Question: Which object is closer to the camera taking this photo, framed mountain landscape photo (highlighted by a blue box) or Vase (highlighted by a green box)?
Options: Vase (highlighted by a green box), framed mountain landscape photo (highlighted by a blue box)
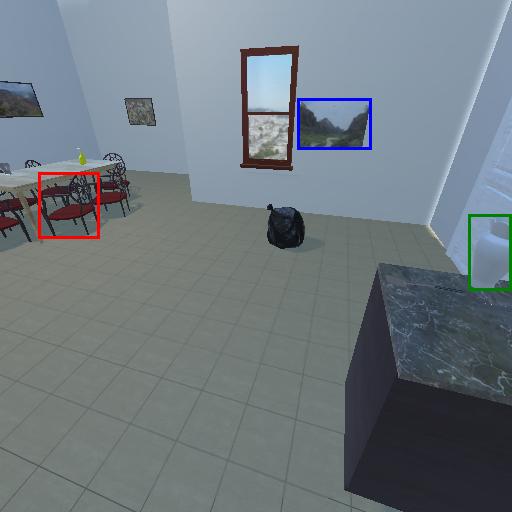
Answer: Vase (highlighted by a green box)